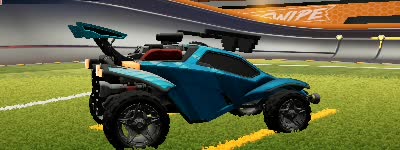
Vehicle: octane